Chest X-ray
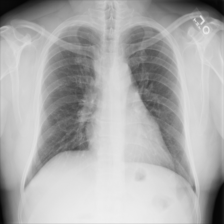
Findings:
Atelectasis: negative
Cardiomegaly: negative
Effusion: negative
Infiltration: negative
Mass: negative
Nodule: negative
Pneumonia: negative
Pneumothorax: negative
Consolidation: negative
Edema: negative
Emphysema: negative
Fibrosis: negative
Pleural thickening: negative
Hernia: negative